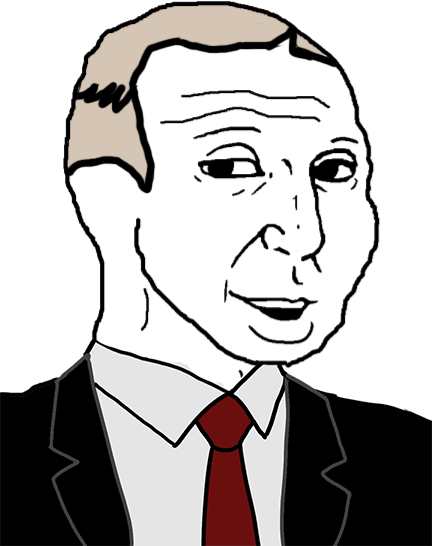
Label: 5_Groomer